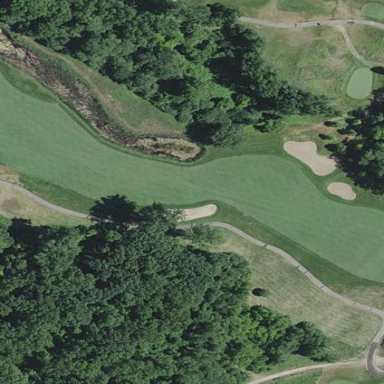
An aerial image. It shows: Rough grassy area used for golf.